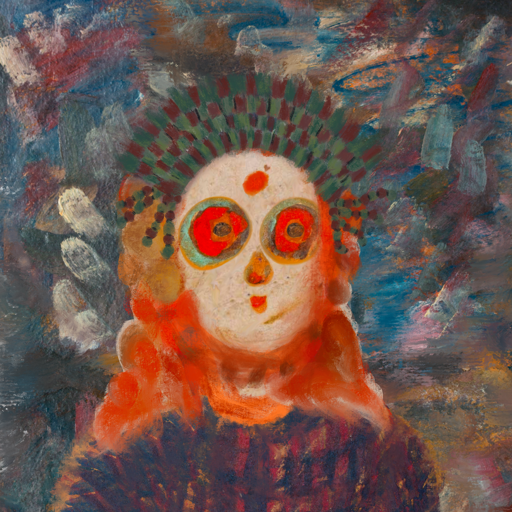
Background: Boggyland, Head And Neck Front: Rupkatha, Face Front: Sisters, Bust: In_The_Sun, Hair Front: Rupkatha, Head Accessory: After_Raid_Crown, Second Necklace: Blank, Necklace: Blank, Baby: Blank